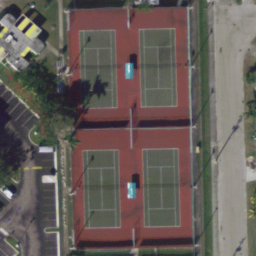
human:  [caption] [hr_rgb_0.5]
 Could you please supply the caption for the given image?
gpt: There are four tennis courts arranged neatly with a road beside .

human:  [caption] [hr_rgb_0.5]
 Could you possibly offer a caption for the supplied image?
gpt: There are four tennis courts surrounded by some buildings .

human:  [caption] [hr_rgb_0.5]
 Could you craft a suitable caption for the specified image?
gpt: Four tennis courts arranged neatly with a road beside .

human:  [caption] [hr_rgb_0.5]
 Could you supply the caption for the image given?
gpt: Four tennis courts are surrounded by some buildings .

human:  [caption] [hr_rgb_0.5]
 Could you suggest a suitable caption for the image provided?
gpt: There are four tennis courts arranged neatly with a road beside .